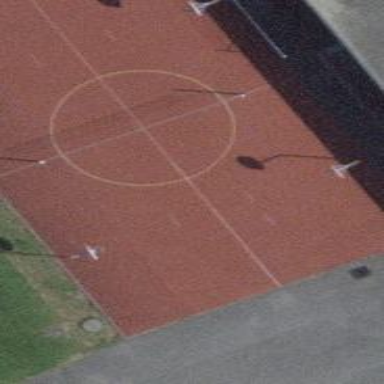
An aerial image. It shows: Multi-sport pitch with tartan surface for leisure activities.